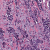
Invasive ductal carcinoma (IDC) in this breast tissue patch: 1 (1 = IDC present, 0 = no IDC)